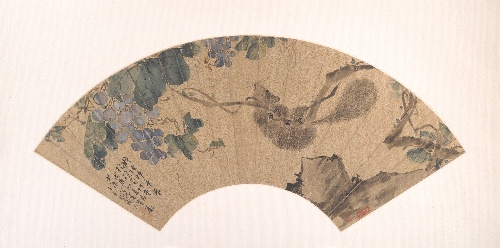
Title: 清  劉德六  松鼠葡萄  扇面|Squirrel and Grape
Artist: Liu Deliu
Artist bio: Chinese, 1806–1875
Date: dated 1868
Object type: Folding fan mounted as an album leaf
Classification: Paintings
Medium: Folding fan mounted as an album leaf; ink and color on alum paper
Culture: China
Period: Qing dynasty (1644–1911)
Dimensions: 6 15/16 x 20 1/16 in. (17.6 x 51 cm)
Department: Asian Art
Credit line: Gift of Robert Hatfield Ellsworth, in memory of La Ferne Hatfield Ellsworth, 1986
Accession year: 1986
Repository: Metropolitan Museum of Art, New York, NY
Tags: Grapes|Squirrels